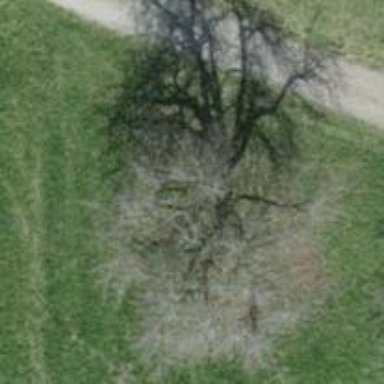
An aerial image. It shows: Urban area featuring tree as natural element.